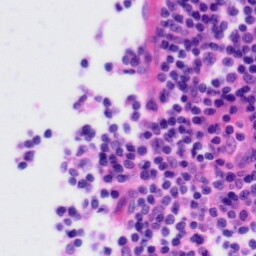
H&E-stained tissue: Tonsil